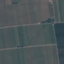
Label: PermanentCrop